Question: So I have a form in Access.![acessform1][1]
Here are form properties
I got this database and have been making adjustments to the other forms. I gave the database back to the user and they reported an issue that this form is not acting properly, and the add order record function is not working anymore.
There's an Add Order Record button on the right side of the form that would usually add the record if the user manually entered input into some of the boxes. The old form you would have control of the values 1/0 for yes/no. You can enter text into the notes boxes.
This functionality doesn't work anymore, and I can't seem to figure out why. The form is identical to the original and no adjustments have been made except to the table that it pulls data from.
So the symptoms are:
User input is not accepted in text boxes.
The find CP functionality works with the drop down and reflects the records accurately but I cannot update the fields.
Also, the fields CP_Ref and Invoice date don't let me enter data anymore.
Also the Add Order Record was giving me an error that The it could not find the record specified, but I since copied the original form back into place and that error went away.
I think functionality wise this button should save the record after a field is updated and should add a new record.
Seems like all the controls are locked on the page.
Here is the query that pulls the data when I click the button that takes me to the Order form.
'''
SELECT DISTINCTROW CPOrders.Cust, Customer.NAME, CPOrders.CP_Ref, CPOrders.Slsman,
CPOrders.Date_opn, CPOrders.CPSmall, CPOrders.InvIssu, CPOrders.InvNo,
CPOrders.InvDate, CPOrders.DueDate, CPOrders.ETADate, CPOrders.Closed,
CPOrders.Cust, CPOrders.Name, CPOrders.BuyerRef, CPOrders.ToCity,
CPOrders.ToState, CPOrders.ToCtry, CPOrders.ToPort, CPOrders.Supplier,
CPOrders.Origin, CPOrders.Product, CPOrders.GradeType, CPOrders.NoUnits,
CPOrders.Pkg, CPOrders.Qty, CPOrders.TotSale, CPOrders.TotCost,
CPOrders.GrMargin, CPOrders.[Sale$/Unit], CPOrders.[Cost$/Unit],
CPOrders.OceanCost, CPOrders.OceanNotes, CPOrders.BLadingDate,
CPOrders.USAPort, CPOrders.FOBCost, CPOrders.FASExportVal,
CPOrders.InlandFrt, CPOrders.CommodCode, CPOrders.Notes,
CPOrders.ProjCust, CPOrders.ProjValue, CPOrders.ContainerNumber,
CPOrders.Vessel, Customer.TERMS
FROM Customer INNER JOIN CPOrders ON Customer.[CUST_#] = CPOrders.Cust
ORDER BY CPOrders.CP_Ref;
'''
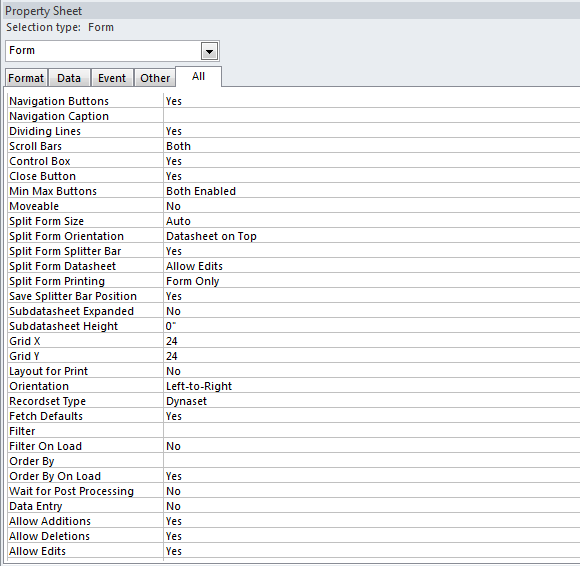
Answer: I ended up checking several locations for the answer to this.
What it ended up being was a primary key issue.
Essentially when I got the updated database I put them into new tables, effectively destroying the dependencies, relationships, and established keys.
I reverted back to the old tables and found out the form worked properly.
The issue ultimately was that the primary keys were not defined as needed for the table to be updated.